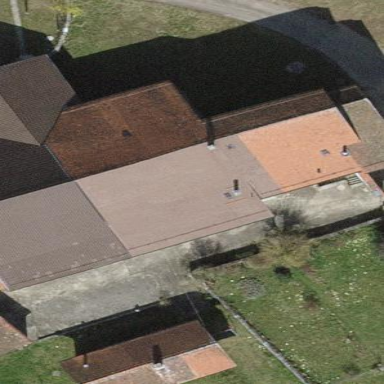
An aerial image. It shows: Simple house.